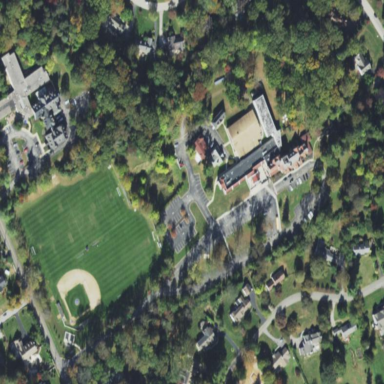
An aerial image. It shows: School.